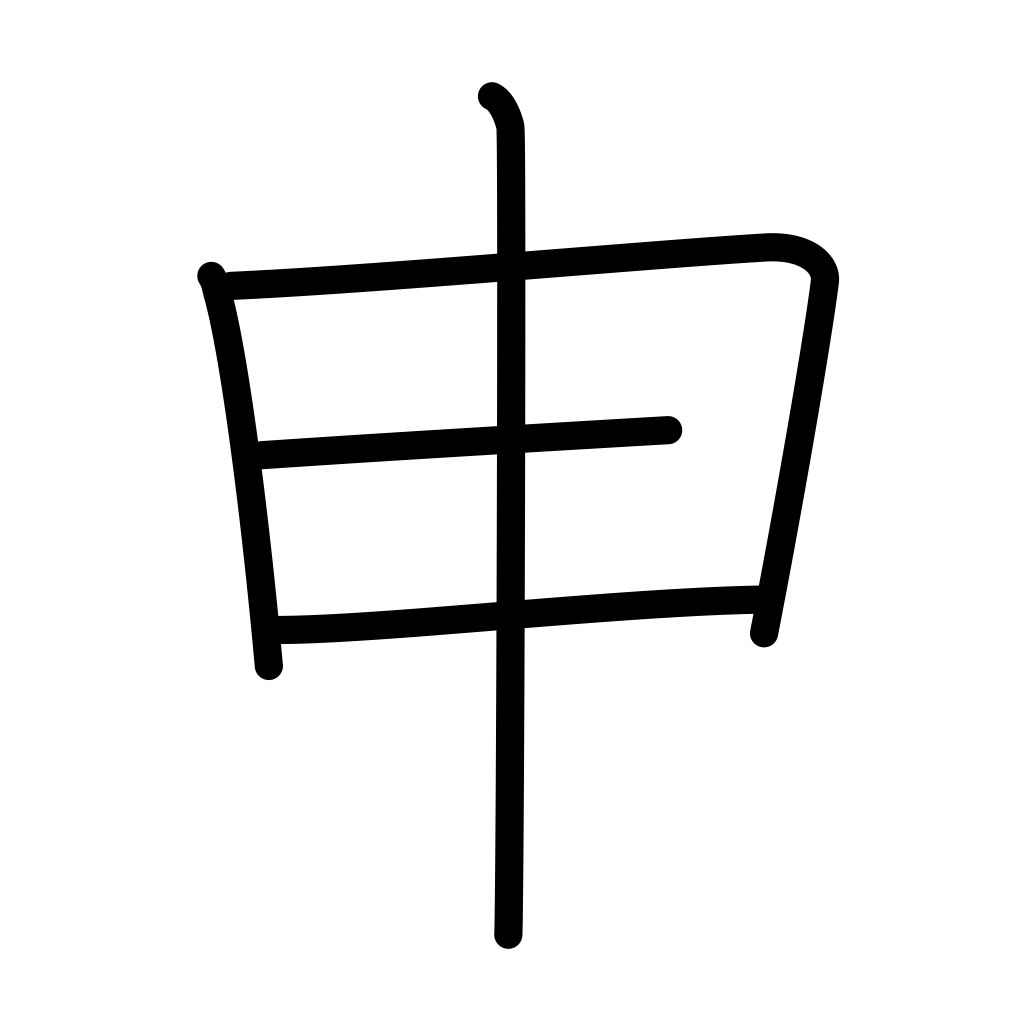
Meaning: have the honor to, sign of the monkey, 3-5PM, ninth sign of Chinese zodiac